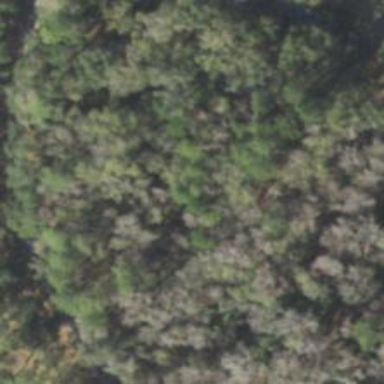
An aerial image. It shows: Mixed leaf woodland.